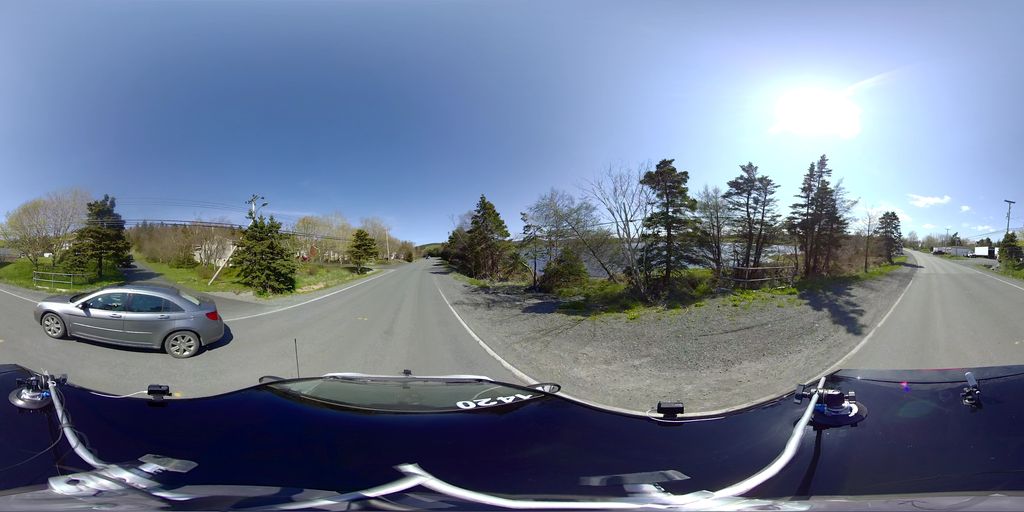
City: st_johns